Interaction volume radius: 5 \u00c5
Interaction volume height: 25 \u00c5
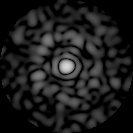
Disorder parameter: 0.8197